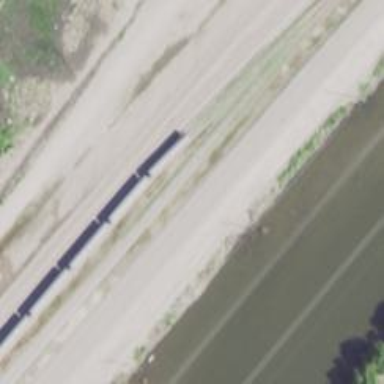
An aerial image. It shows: Rail spur service.